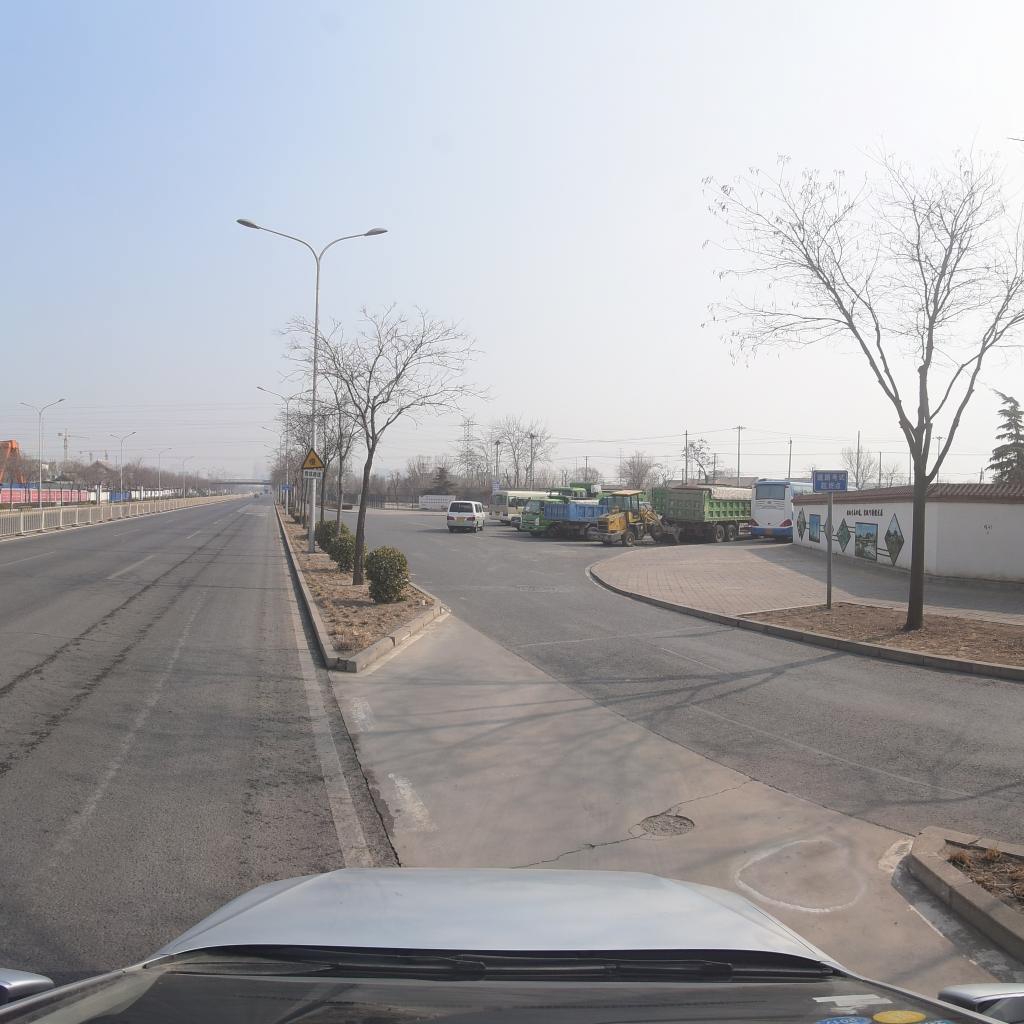
Region: Fengtai
Road damage annotations: transverse patch, manhole cover, longitudinal crack, pothole, longitudinal patch, longitudinal patch, longitudinal crack, transverse crack, transverse crack